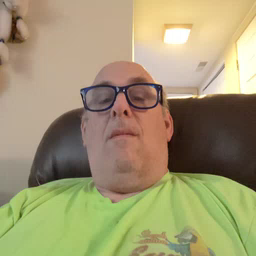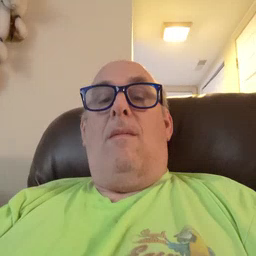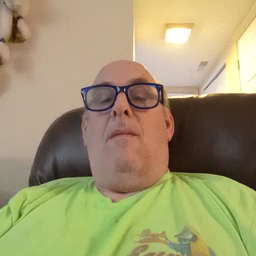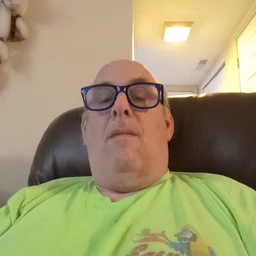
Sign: nose